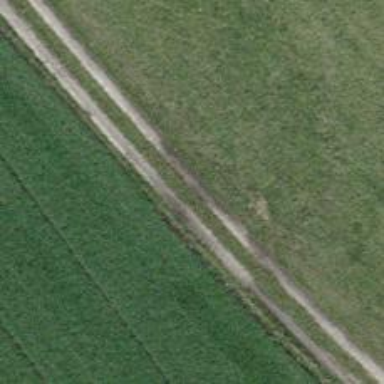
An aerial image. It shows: Track with grade3 tracktype.